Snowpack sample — Snodgrass Mountain, Crested Butte, Colorado (2/4/25, 12:06 PM MST)
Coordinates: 38.923, -106.968
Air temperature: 35 °F
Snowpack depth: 80 cm
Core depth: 80 cm
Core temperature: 32 °F
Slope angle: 14°, slope face: 78°
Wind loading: low
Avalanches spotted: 0
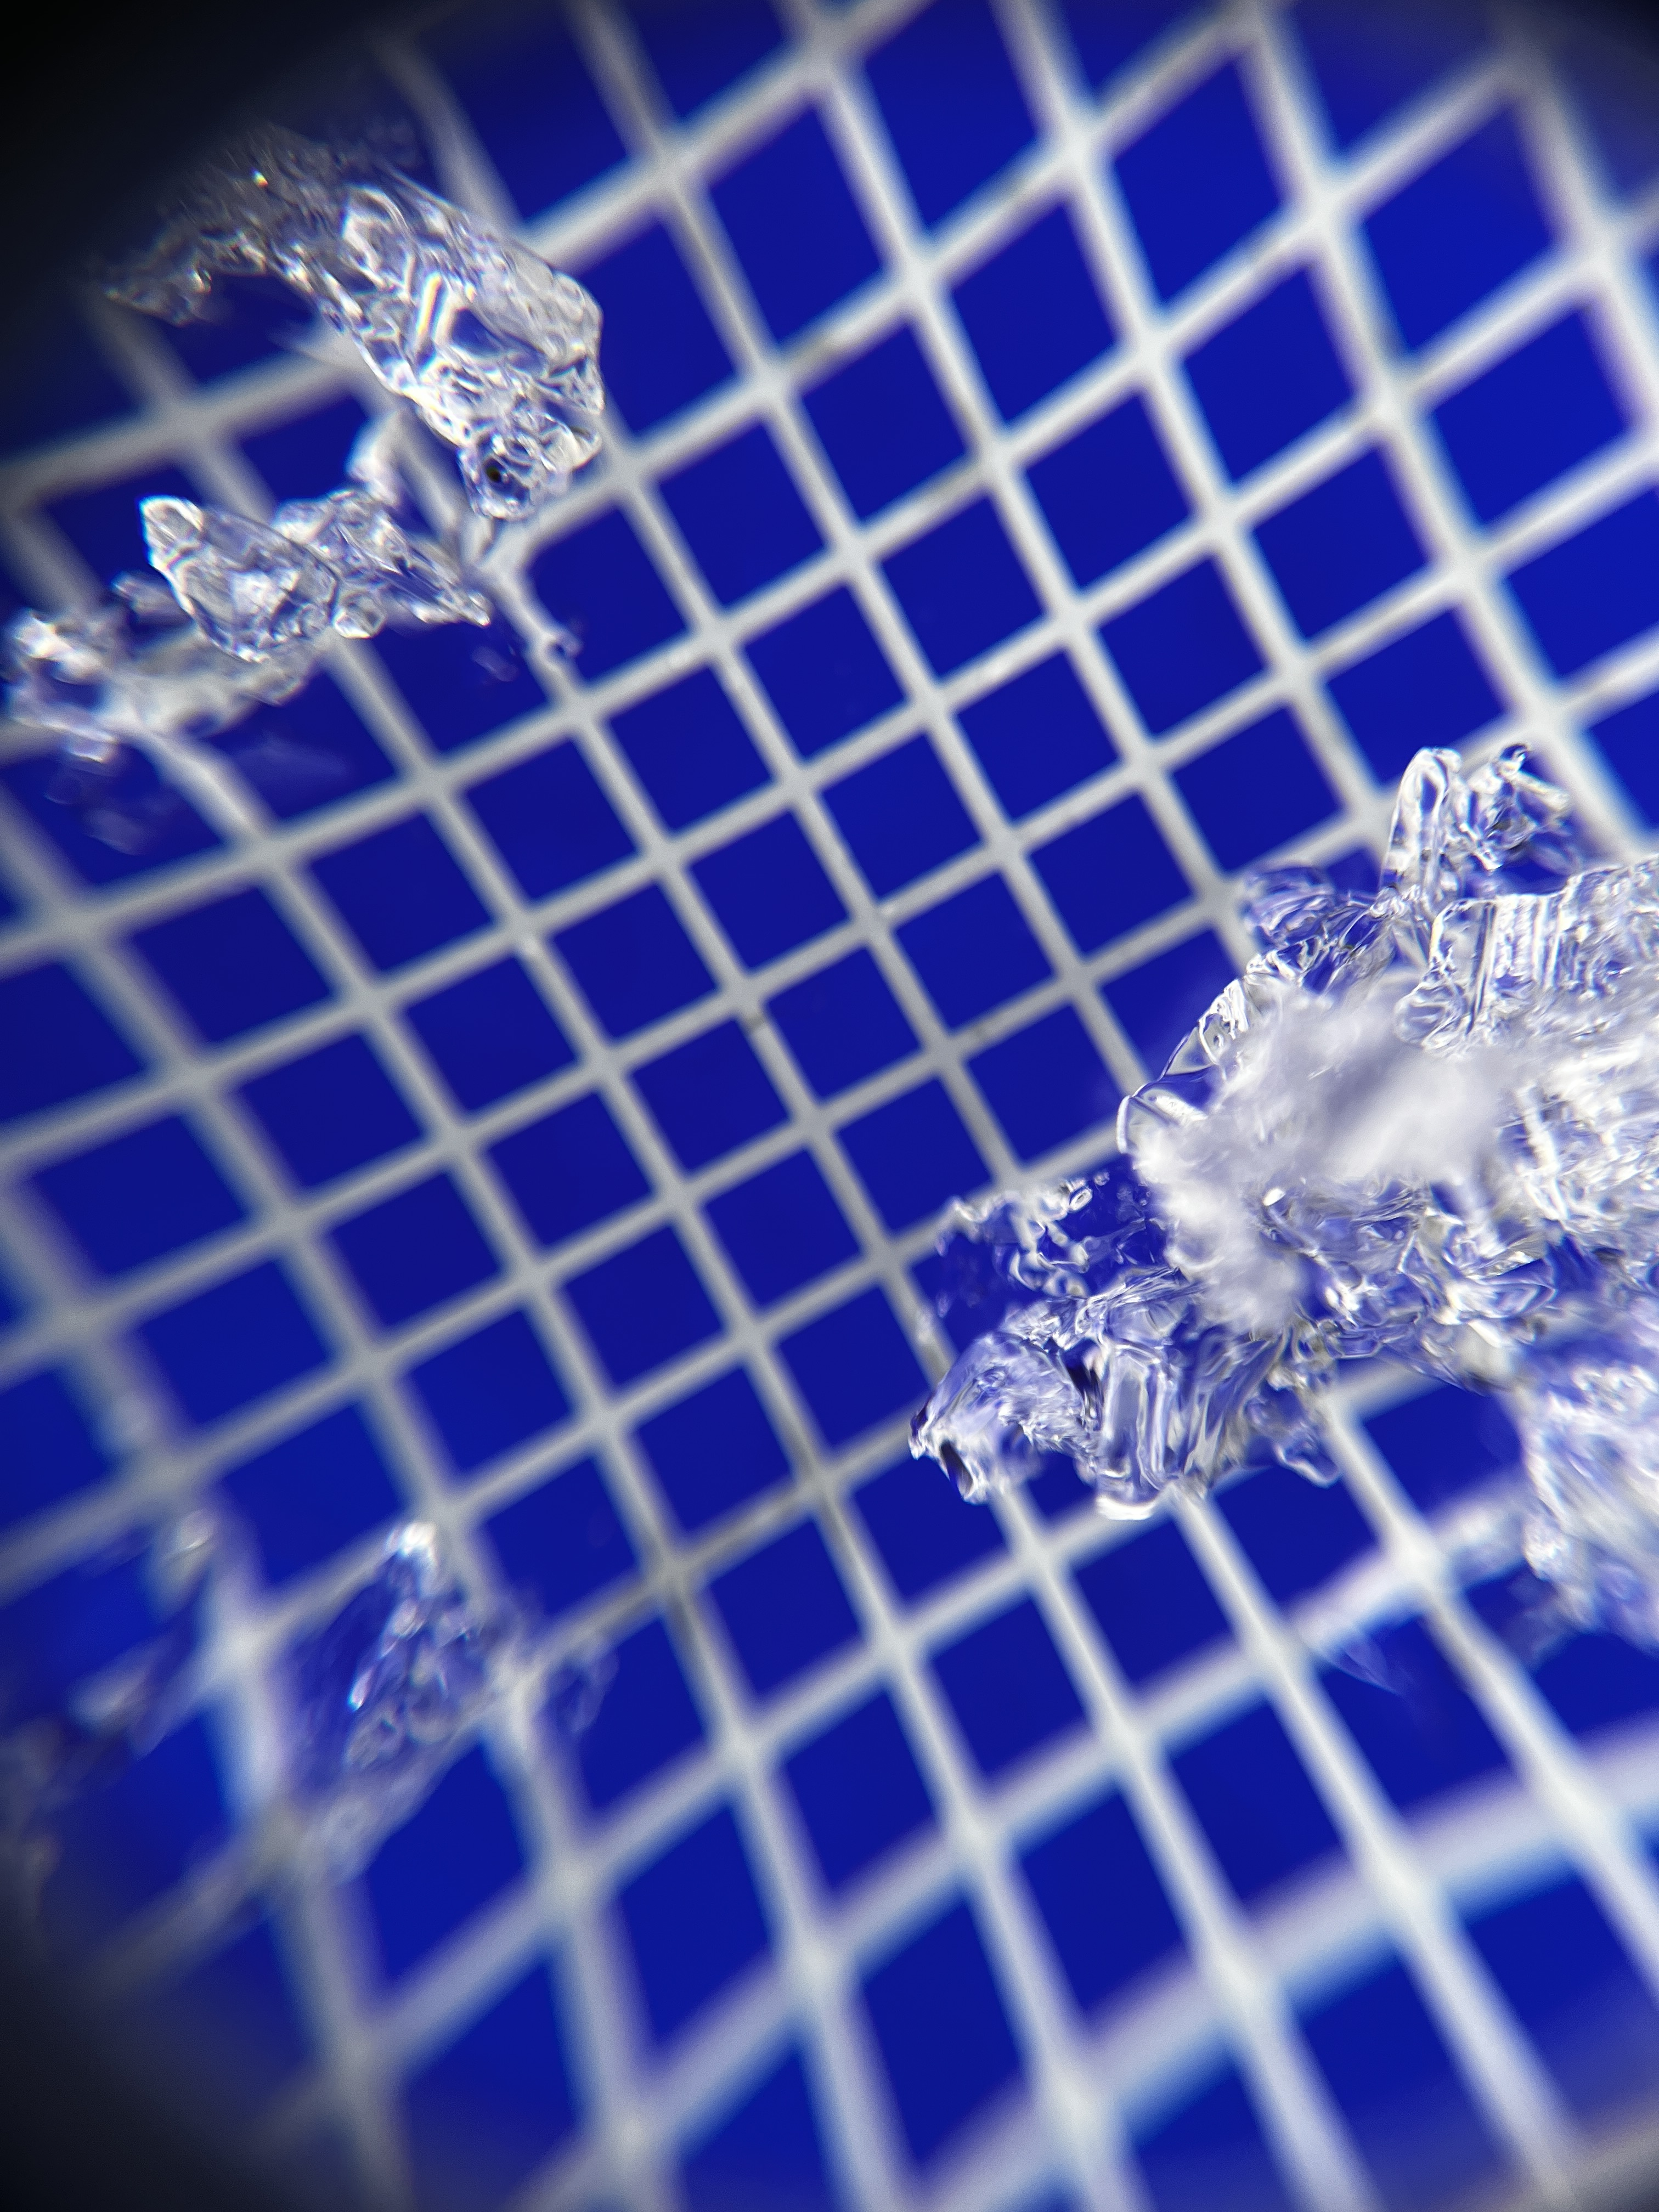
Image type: magnified_profile
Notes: No avalanches nearby, unusually warm weather for the last month reported by residents, Collected 25 yards from treeline